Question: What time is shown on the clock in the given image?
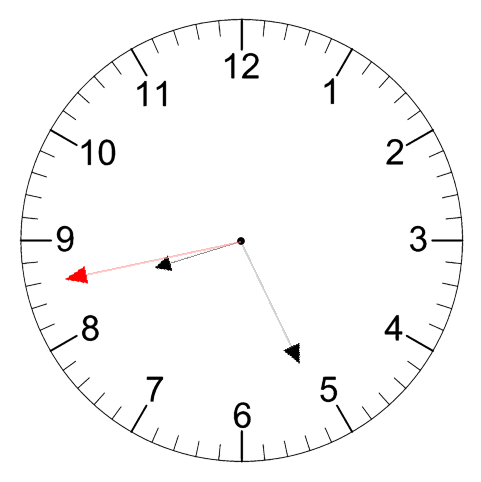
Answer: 08:25:43